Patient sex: M
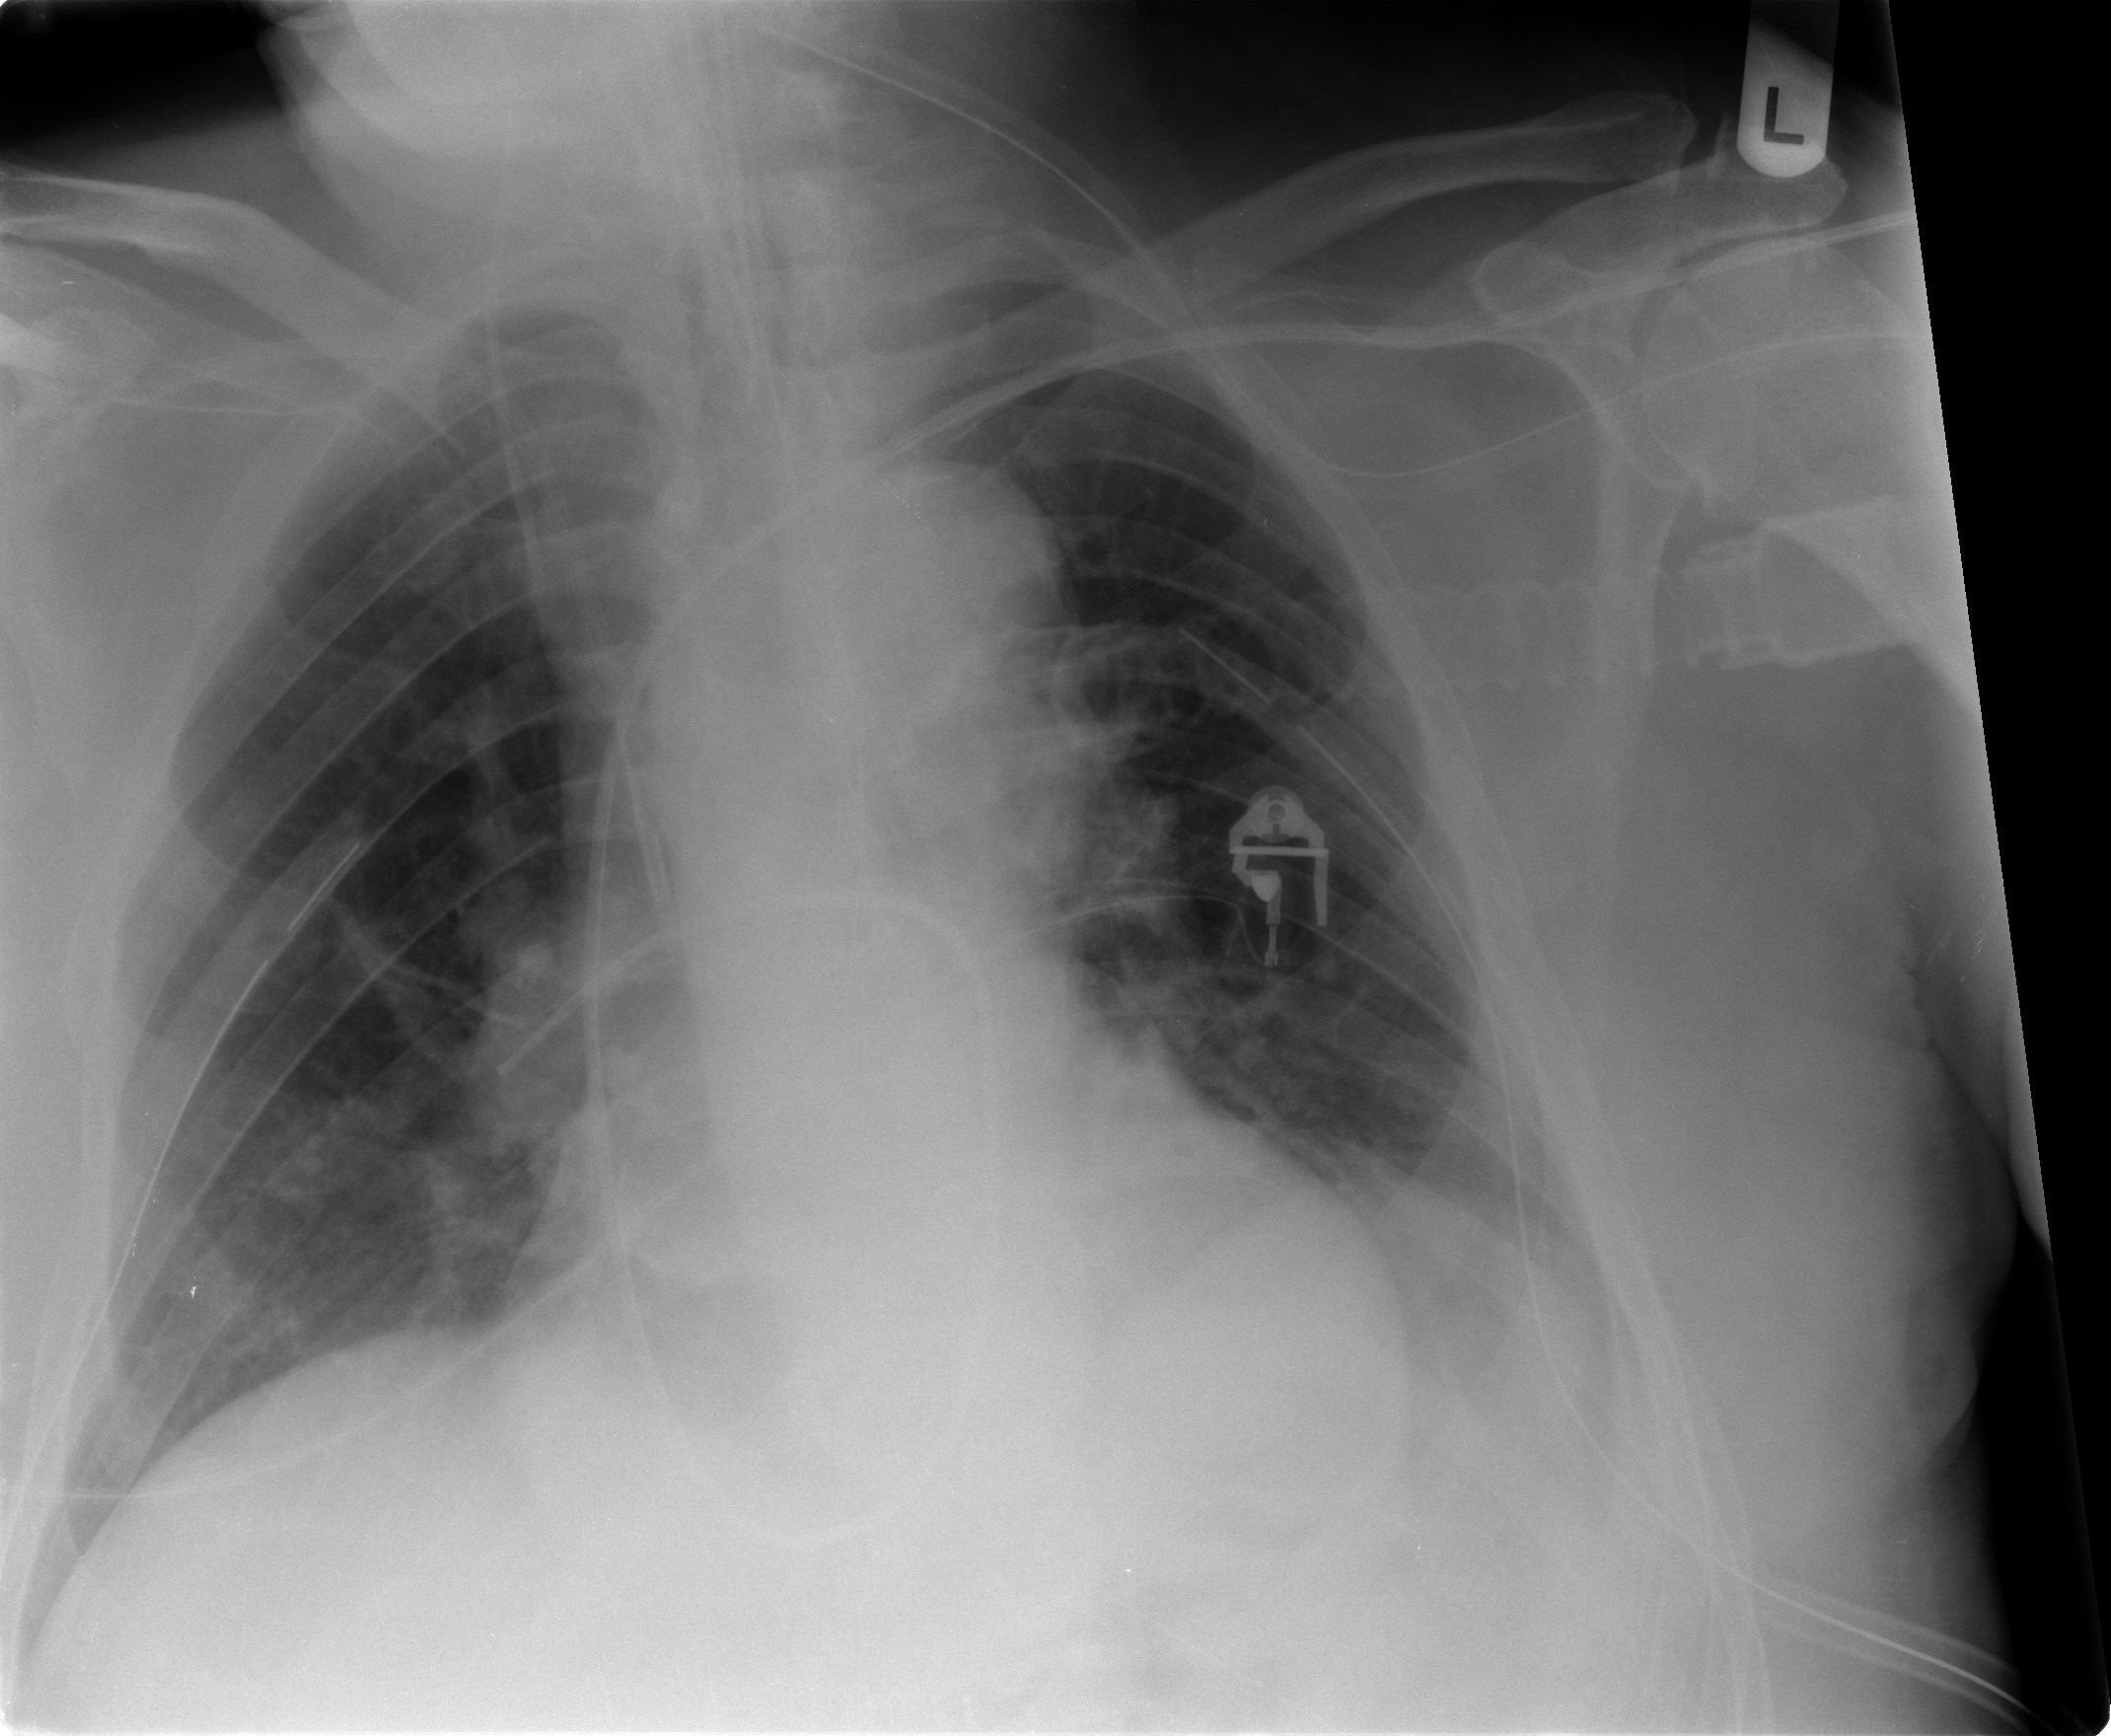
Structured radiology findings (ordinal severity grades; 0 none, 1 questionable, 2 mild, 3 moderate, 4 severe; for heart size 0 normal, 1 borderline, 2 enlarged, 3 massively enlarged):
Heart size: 0
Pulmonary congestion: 1
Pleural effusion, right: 0
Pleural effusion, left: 2
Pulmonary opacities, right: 0
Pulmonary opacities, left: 0
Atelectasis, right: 1
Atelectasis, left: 1